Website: home-depot
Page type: cross-sells
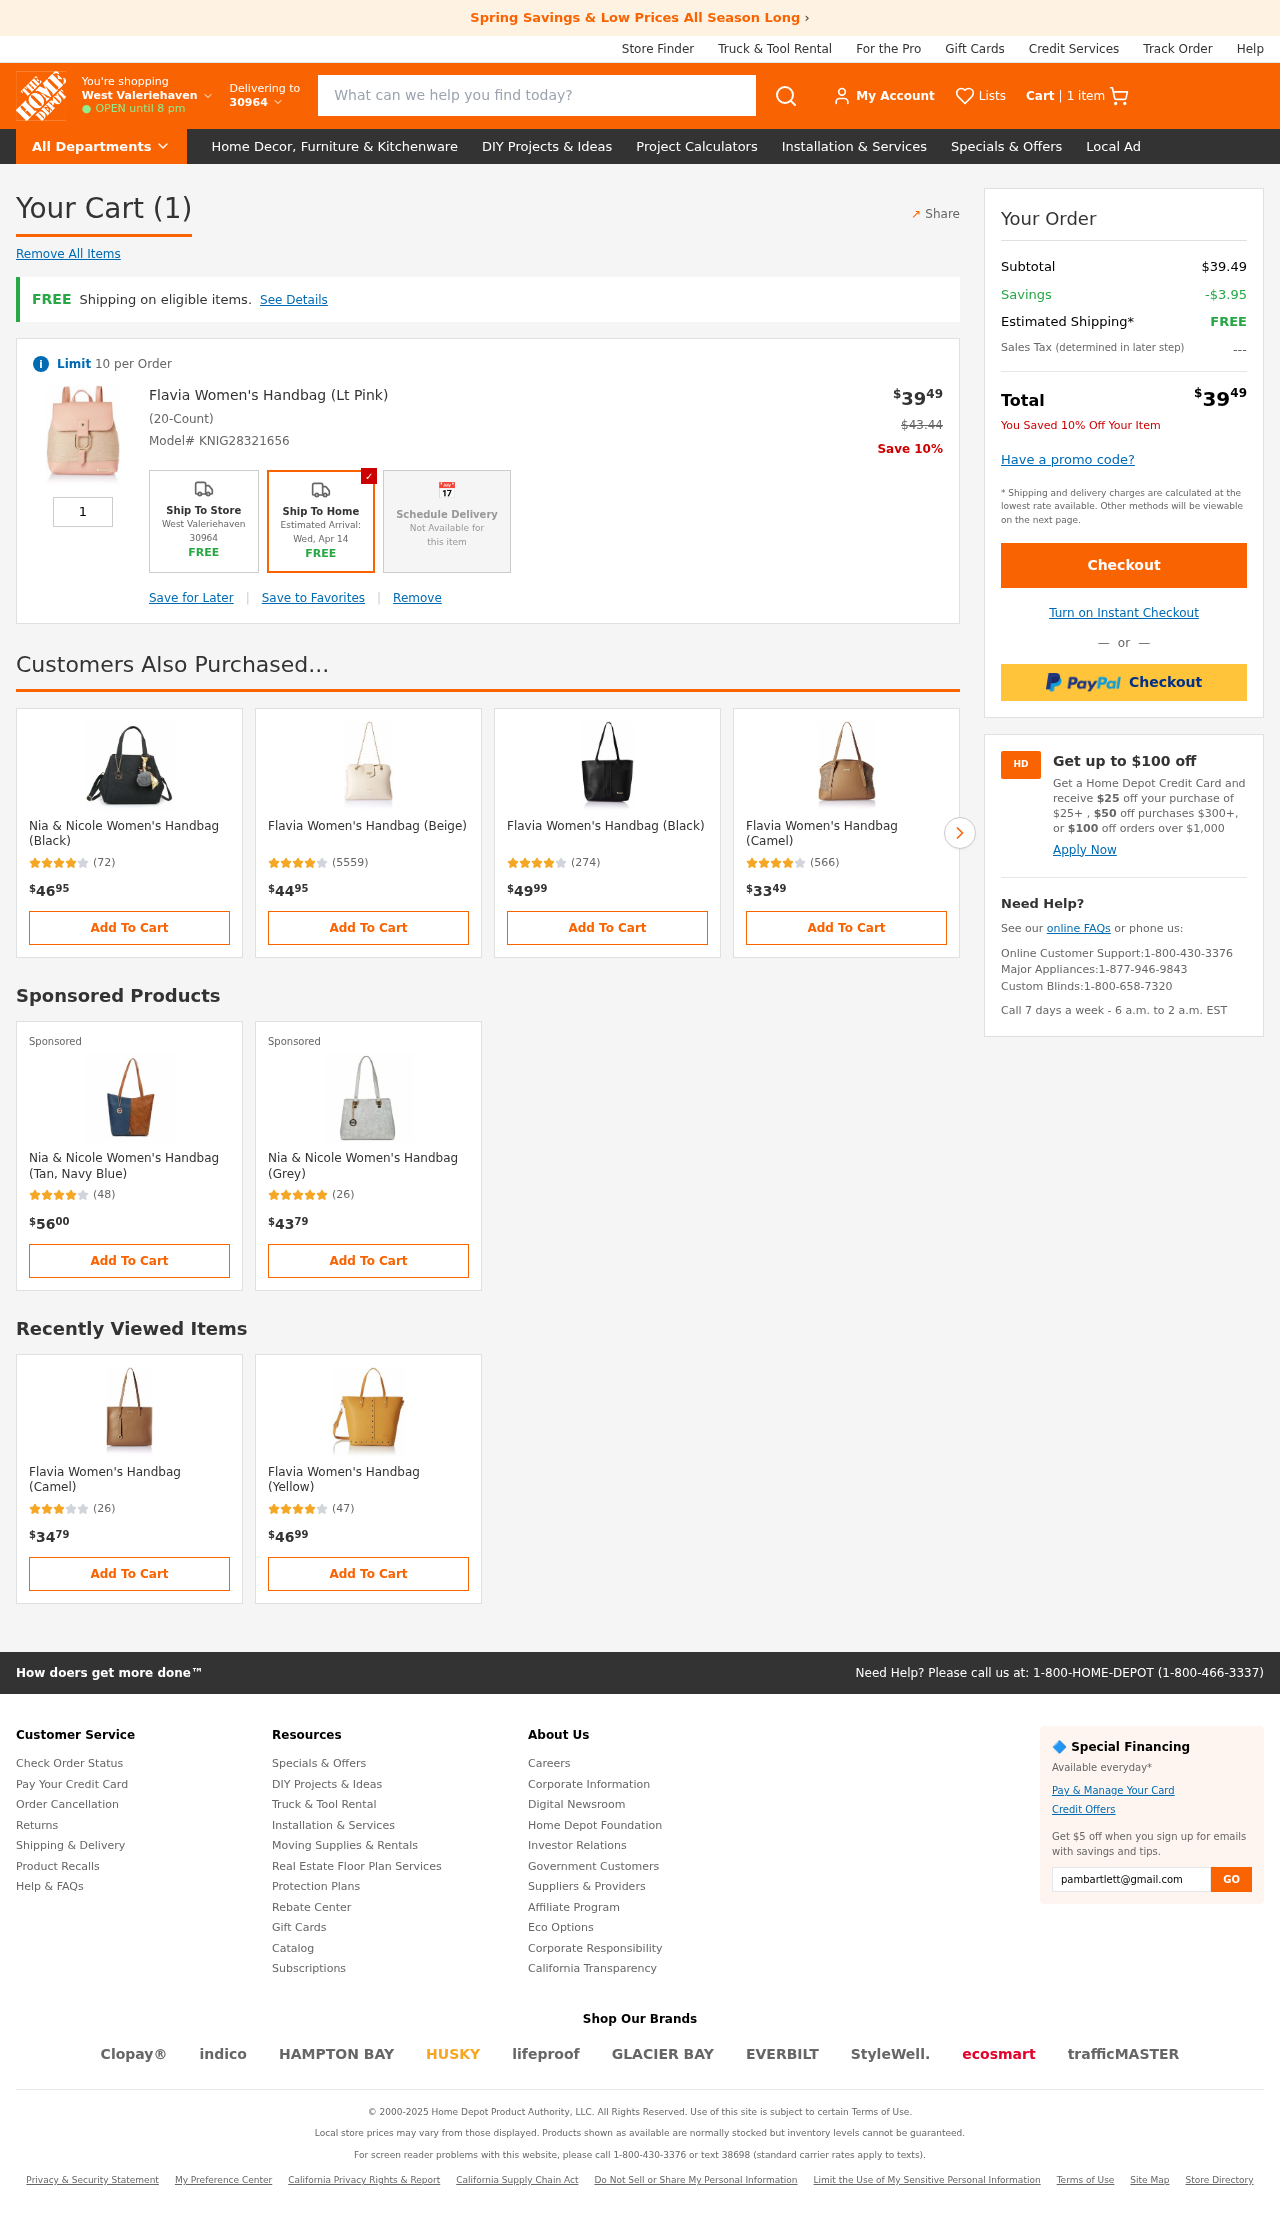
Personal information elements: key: PII_LOCATION1_CITY
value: West Valeriehaven
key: PII_POSTCODE
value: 30964
Product elements: key: PRODUCT1_NAME
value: Flavia Women's Handbag (Lt Pink)
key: PRODUCT1_PRICE
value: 39.49
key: PRODUCT1_QUANTITY
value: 1
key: PRODUCT1_ORIGINAL_PRICE
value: $43.44
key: PRODUCT2_NAME
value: Nia & Nicole Women's Handbag (Black)
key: PRODUCT2_NUM_RATINGS
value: (72)
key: PRODUCT2_PRICE
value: $4695
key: PRODUCT3_NAME
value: Flavia Women's Handbag (Beige)
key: PRODUCT3_NUM_RATINGS
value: (5559)
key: PRODUCT3_PRICE
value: $4495
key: PRODUCT4_NAME
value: Flavia Women's Handbag (Black)
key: PRODUCT4_NUM_RATINGS
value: (274)
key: PRODUCT4_PRICE
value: $4999
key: PRODUCT5_NAME
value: Flavia Women's Handbag (Camel)
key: PRODUCT5_NUM_RATINGS
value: (566)
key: PRODUCT5_PRICE
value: $3349
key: PRODUCT6_NAME
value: Nia & Nicole Women's Handbag (Tan, Navy Blue)
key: PRODUCT6_NUM_RATINGS
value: (48)
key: PRODUCT6_PRICE
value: $5600
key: PRODUCT7_NAME
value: Nia & Nicole Women's Handbag (Grey)
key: PRODUCT7_NUM_RATINGS
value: (26)
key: PRODUCT7_PRICE
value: $4379
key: PRODUCT8_NAME
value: Flavia Women's Handbag (Camel)
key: PRODUCT8_NUM_RATINGS
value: (26)
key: PRODUCT8_PRICE
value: $3479
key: PRODUCT9_NAME
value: Flavia Women's Handbag (Yellow)
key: PRODUCT9_NUM_RATINGS
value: (47)
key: PRODUCT9_PRICE
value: $4699
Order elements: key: ORDER_NUM_ITEMS
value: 1 item
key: ORDER_NUM_ITEMS
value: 1
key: ORDER_SKU
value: Model# KNIG28321656
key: ORDER_SUBTOTAL
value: $39.49
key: ORDER_SAVINGS
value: -$3.95
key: ORDER_TOTAL
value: $3949
Search elements: key: HEADER_SEARCH
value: What can we help you find today?